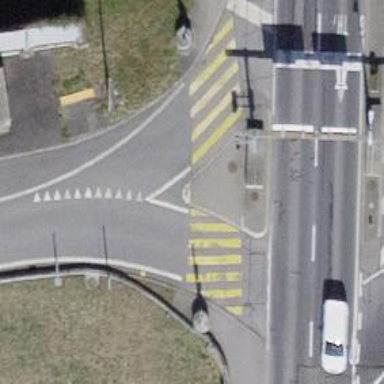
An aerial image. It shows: Kerb serving as barrier.